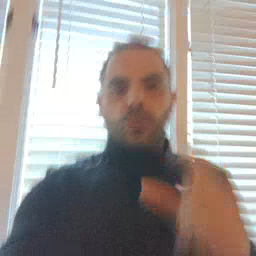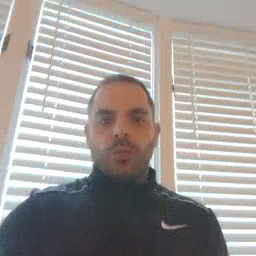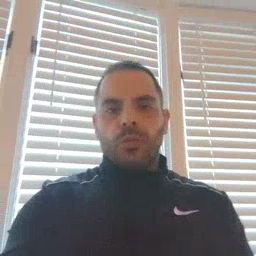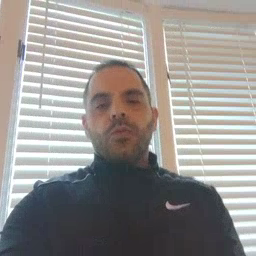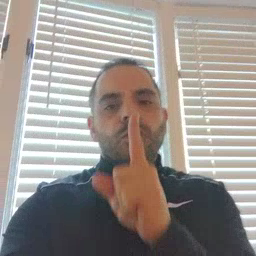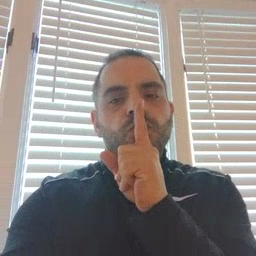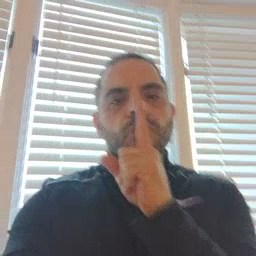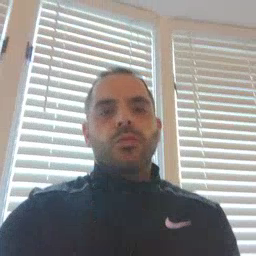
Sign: shhh